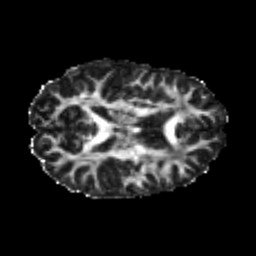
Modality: FA
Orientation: axial
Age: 23
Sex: female
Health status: healthy
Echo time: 0.074 s